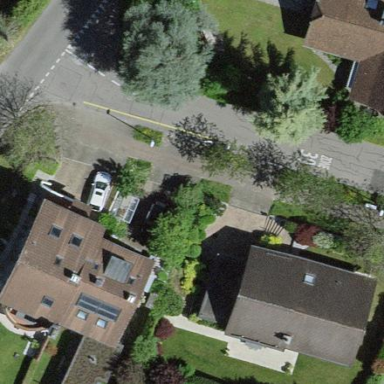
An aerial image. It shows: Simple house.